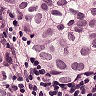
Metastatic tissue present: yes